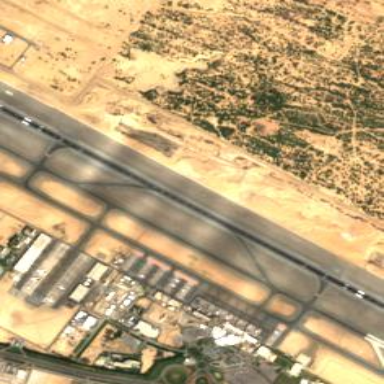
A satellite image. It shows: Asphalt runway at the airport.